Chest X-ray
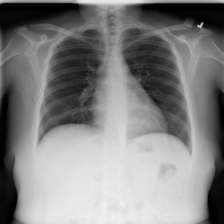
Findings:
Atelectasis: negative
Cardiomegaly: negative
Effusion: negative
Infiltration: negative
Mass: negative
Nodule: negative
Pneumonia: negative
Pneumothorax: negative
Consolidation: negative
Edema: negative
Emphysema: negative
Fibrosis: negative
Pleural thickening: negative
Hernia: negative